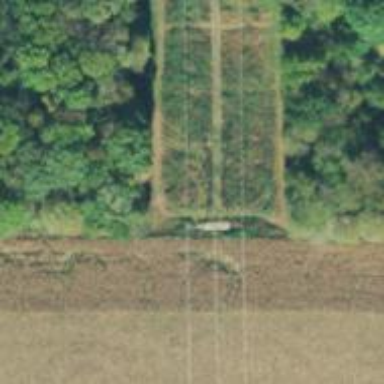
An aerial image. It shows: Lattice structure tower used for power distribution.